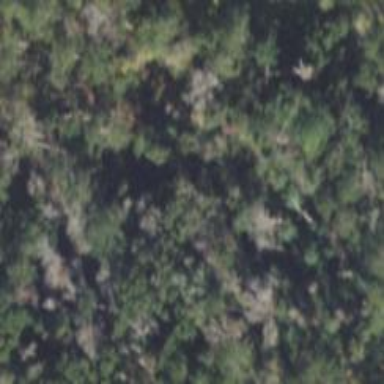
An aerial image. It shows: Mixed woodland with various types of leaves.